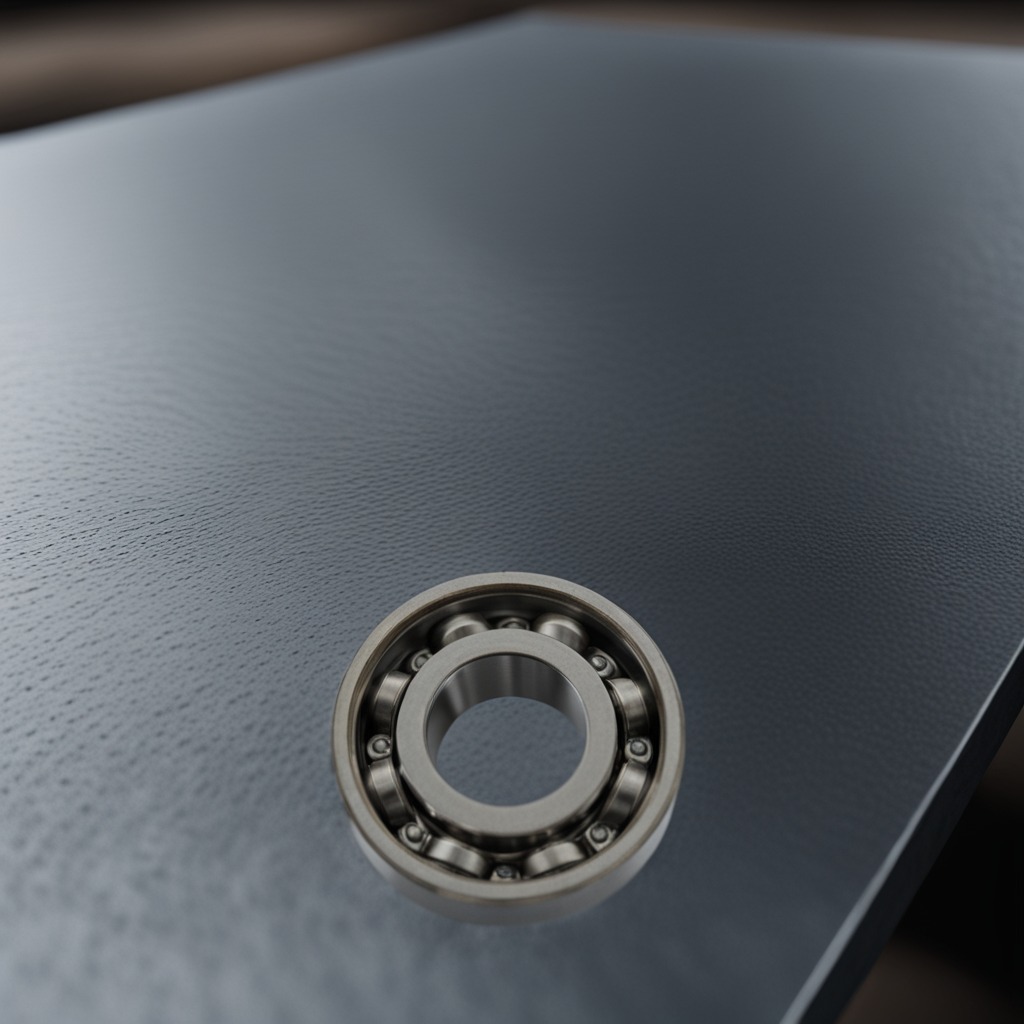
A metal ball bearing is lying on the cold steel table in a mining workshop.